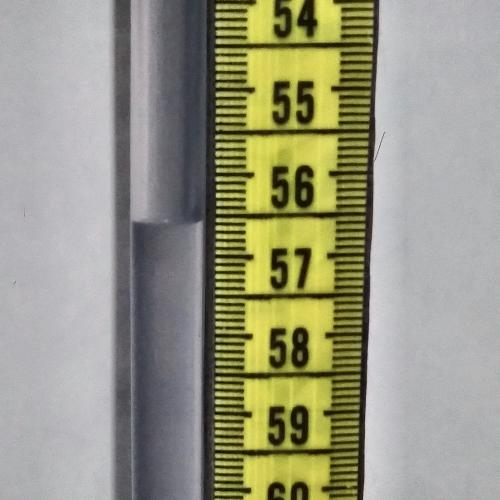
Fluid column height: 56.6 cm